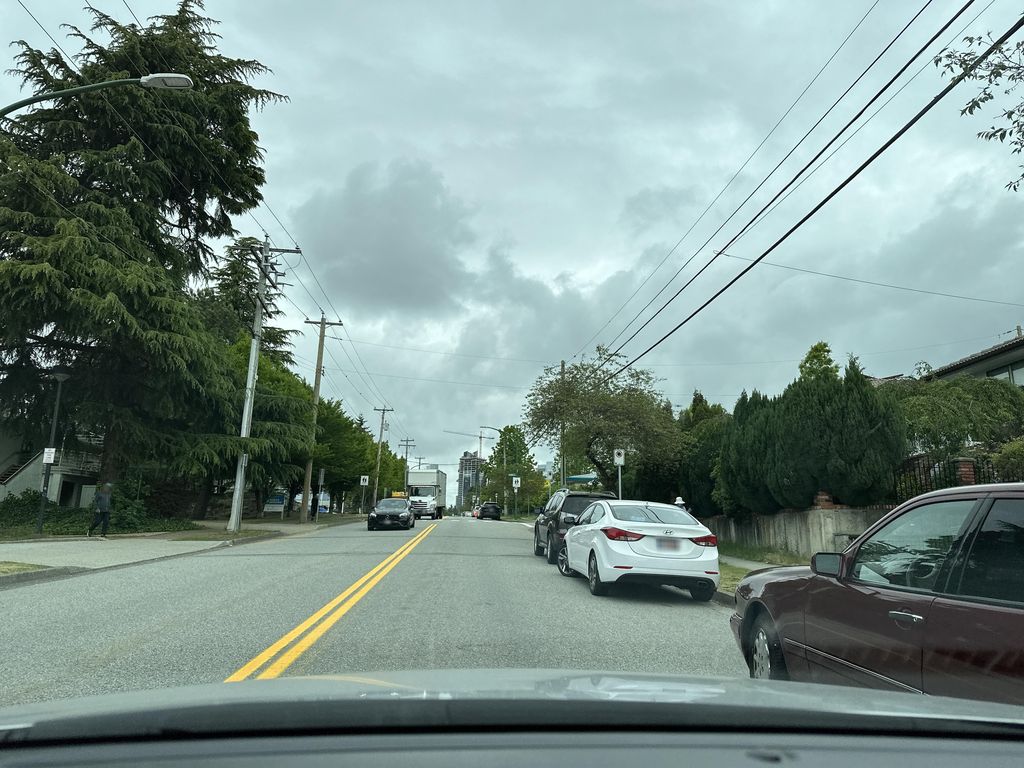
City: vancouver